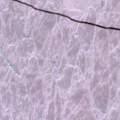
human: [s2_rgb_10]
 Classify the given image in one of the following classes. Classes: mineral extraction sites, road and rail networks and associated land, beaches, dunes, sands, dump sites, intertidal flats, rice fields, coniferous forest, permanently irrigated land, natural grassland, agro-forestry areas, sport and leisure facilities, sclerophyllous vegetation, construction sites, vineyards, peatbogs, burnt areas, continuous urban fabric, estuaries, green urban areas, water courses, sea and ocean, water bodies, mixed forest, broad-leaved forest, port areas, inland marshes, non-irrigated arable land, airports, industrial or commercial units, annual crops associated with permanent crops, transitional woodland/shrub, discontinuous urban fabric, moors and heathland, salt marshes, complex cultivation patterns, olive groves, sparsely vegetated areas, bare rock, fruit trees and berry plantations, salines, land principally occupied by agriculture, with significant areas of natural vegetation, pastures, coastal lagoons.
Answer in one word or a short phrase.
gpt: sea and ocean